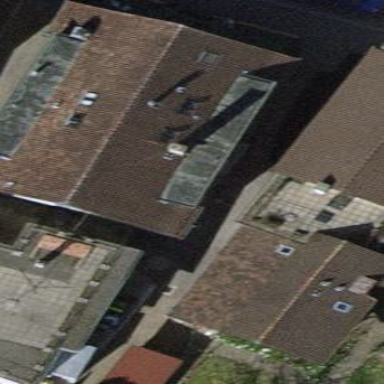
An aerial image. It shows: Gabled building.